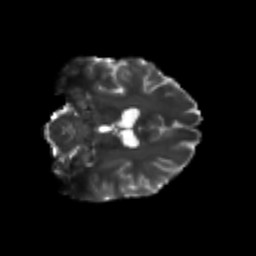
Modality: T2w
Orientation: coronal
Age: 21
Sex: male
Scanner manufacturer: siemens
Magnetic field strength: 3 T
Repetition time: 3.5 s
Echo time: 0.113 s